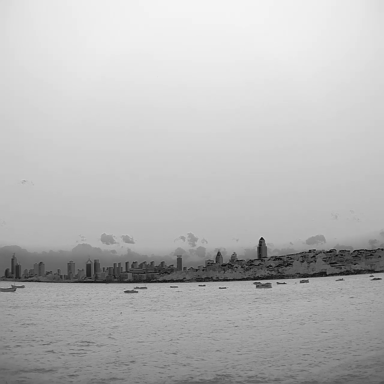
There are 12 bulk_carriers in the infrared image.